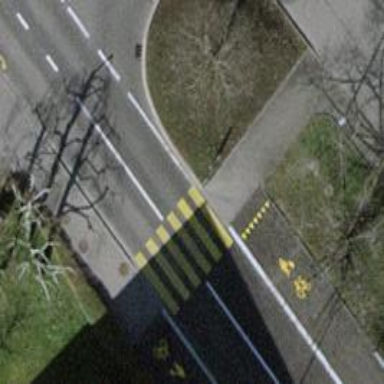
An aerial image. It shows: Sidewalk along the footway.